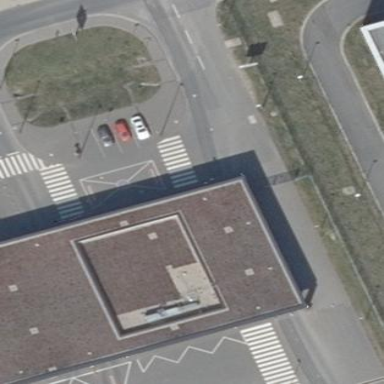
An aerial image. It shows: View of roof of building.